Question: I have collection field type like this:
'''
$defaultData = array('attendances' => array('5', '4'));
$form = $this->createFormBuilder($defaultData)
->add('choice', 'text')
->add('email', 'email')
->add('message', 'textarea')
->add('attendances', 'collection', array(
'type' => 'choice',
'options' => array(
'choices' => array('1' => 'HDr', '0' => 'Gyb'),
),
))
->add('send', 'submit')
->getForm();
'''
what I get is this:

See what labels of choices are(0 and 1) and also their input name attribute, what I want is to change label and input name attr so how can i change $defaultData for this?
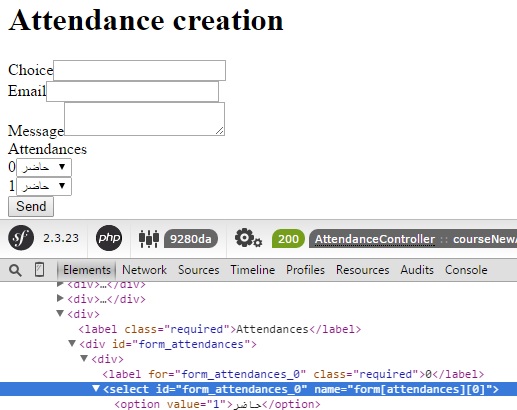
Answer: Ok you can do this with 'data'attribute as array, you can read more about it <URL>
'''
$defaultData = array('attendances' =>
array('key' => '5', 'key2' => '4')
);
$form = $this->createFormBuilder($defaultData)
->add('choice', 'text')
->add('email', 'email')
->add('message', 'textarea')
->add('attendances', 'collection', array(
'type' => 'choice',
'options' => array(
'choices' => array('1' => 'HDr', '0' => 'Gyb'),
),
'data' => $defaultData['attendances']
))
->add('send', 'submit')
->getForm();
'''
'''
name="form[attendances][key]"
name="form[attendances][key2]"
'''
and label also 'key' and 'key2'